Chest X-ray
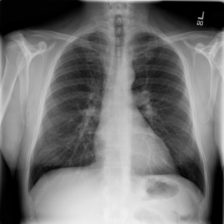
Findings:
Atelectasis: negative
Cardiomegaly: negative
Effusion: negative
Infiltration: negative
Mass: negative
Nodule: negative
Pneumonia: negative
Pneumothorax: negative
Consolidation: negative
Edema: negative
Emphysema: negative
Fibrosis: negative
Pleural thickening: negative
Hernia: negative